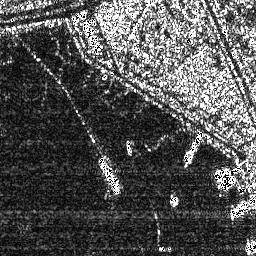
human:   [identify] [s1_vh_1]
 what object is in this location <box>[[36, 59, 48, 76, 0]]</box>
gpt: <ref>1 medium ship at the center</ref>